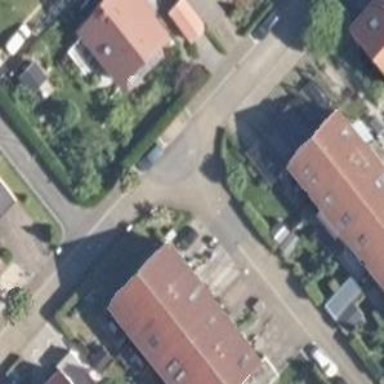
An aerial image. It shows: Living street.